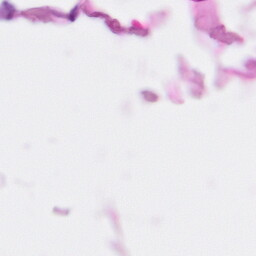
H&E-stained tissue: Pancreatic